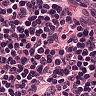
Metastatic tissue present: no